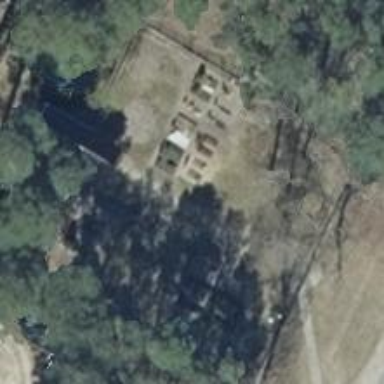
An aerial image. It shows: Cemetery.